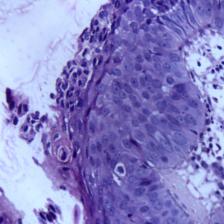
Diagnosis: OSCC